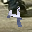
Label: 4